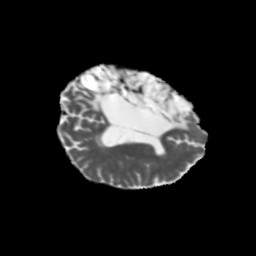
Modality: MD
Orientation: axial
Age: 48
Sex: male
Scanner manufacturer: siemens
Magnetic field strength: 3 T
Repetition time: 5.47 s
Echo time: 0.0854 s